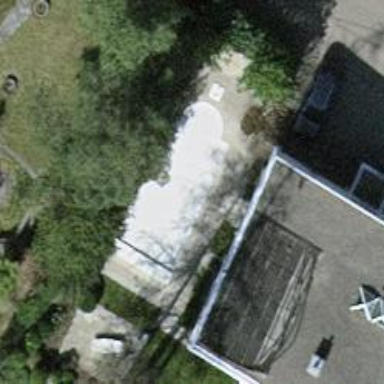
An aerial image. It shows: Swimming pool located in leisure land.